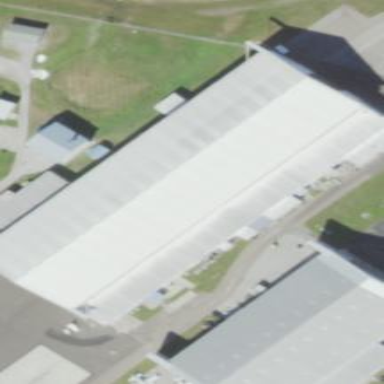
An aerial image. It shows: Hangar located at airport.